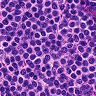
Metastatic tissue present: no